Aerial crown-view tile of a tropical tree (Barro Colorado Island, Panama), acquired 20250818:
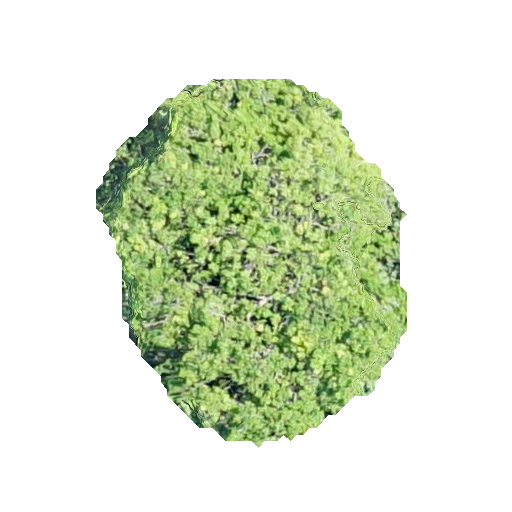
Species: Astronium graveolens
GBIF accepted scientific name: Astronium graveolens
Crown area: 120.469 m²